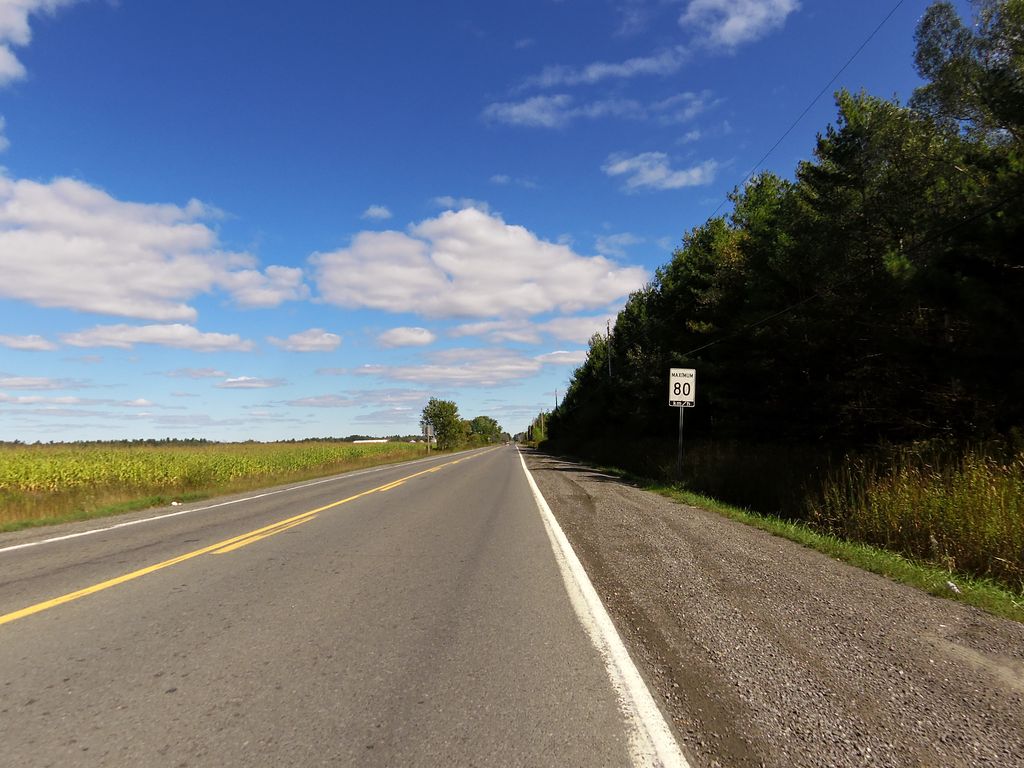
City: ottawa-gatineau